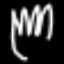
Label: fork